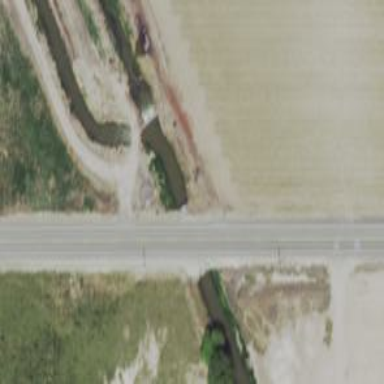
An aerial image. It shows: Culvert tunnel under canal.